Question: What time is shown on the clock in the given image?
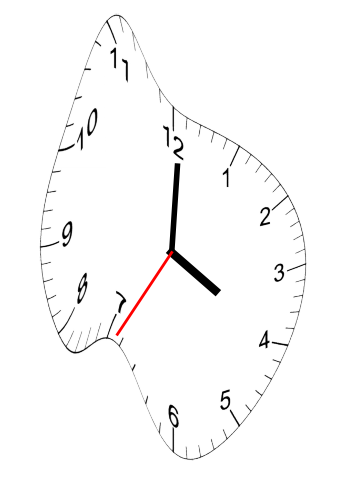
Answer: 04:00:35